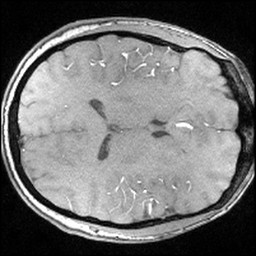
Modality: angio
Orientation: axial
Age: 27
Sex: male
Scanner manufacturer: siemens
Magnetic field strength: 3 T
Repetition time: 0.025 s
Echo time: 0.00334 s